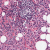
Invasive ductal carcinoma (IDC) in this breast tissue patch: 1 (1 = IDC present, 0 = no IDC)